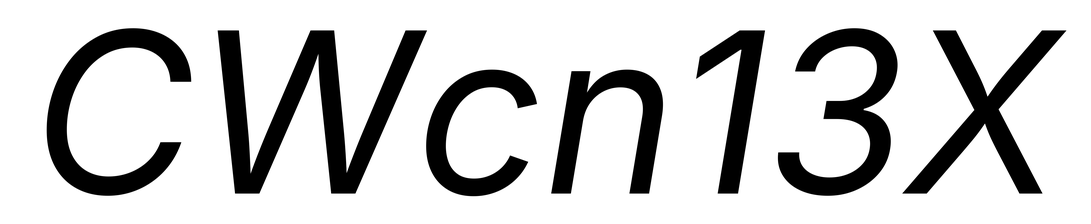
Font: Inter-Italic_Italic